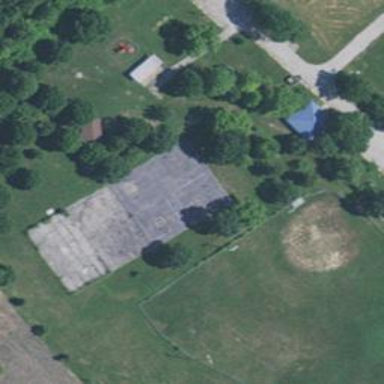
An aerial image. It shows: Basketball court located in leisure land pitch.